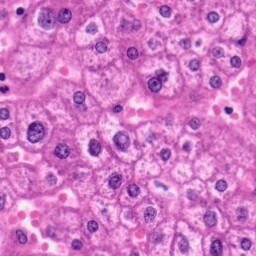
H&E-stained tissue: Liver